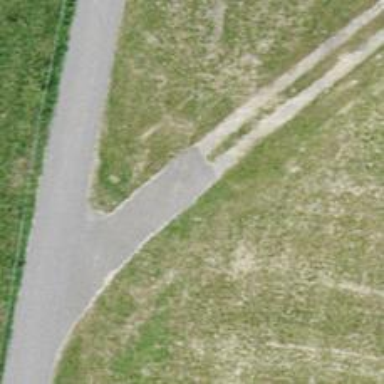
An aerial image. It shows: Unpaved track with grade 3 track type.